Question: Currently i am developing a pptx viewer which involves parsing the pptx files which is stored as zipped xml files with relationship between the xml files.
Special bullets used in presentation sheets such as . Such bullets will be stored as characters in xml files. The bullet shown in the image is stored as character "q". Parsing the Xml we get the data which will be represented as "q" again
Is there any method or library which helps in conversion of the character used to represent the bullet to the actual bullet as shown in the image to be drawn on to the WinForm using C#
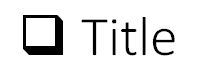
Answer: You should be seeing something like this in the XML:
'''
<a:buFont typeface="Wingdings" pitchFamily="2" charset="2"/><a:buChar char="q"/>
'''
In other words, the bullet is the character in the Wingdings font that resides at the position (113) that q would occupy in a "normal" font.
Display a q in Wingdings and you'll get the box bullet.